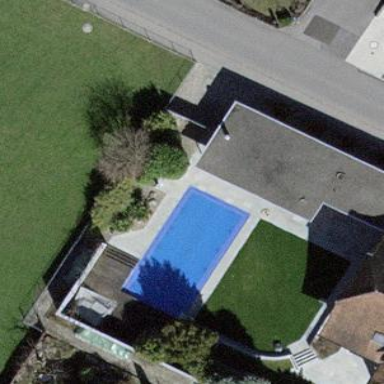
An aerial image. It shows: Swimming pool located in leisure land.